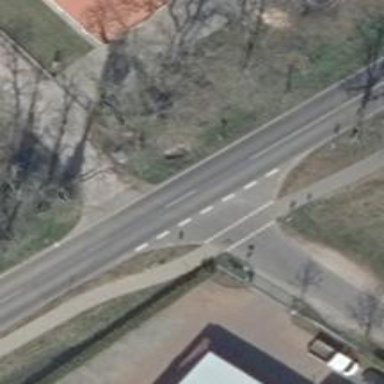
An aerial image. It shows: Residential road with no sidewalk.